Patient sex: F
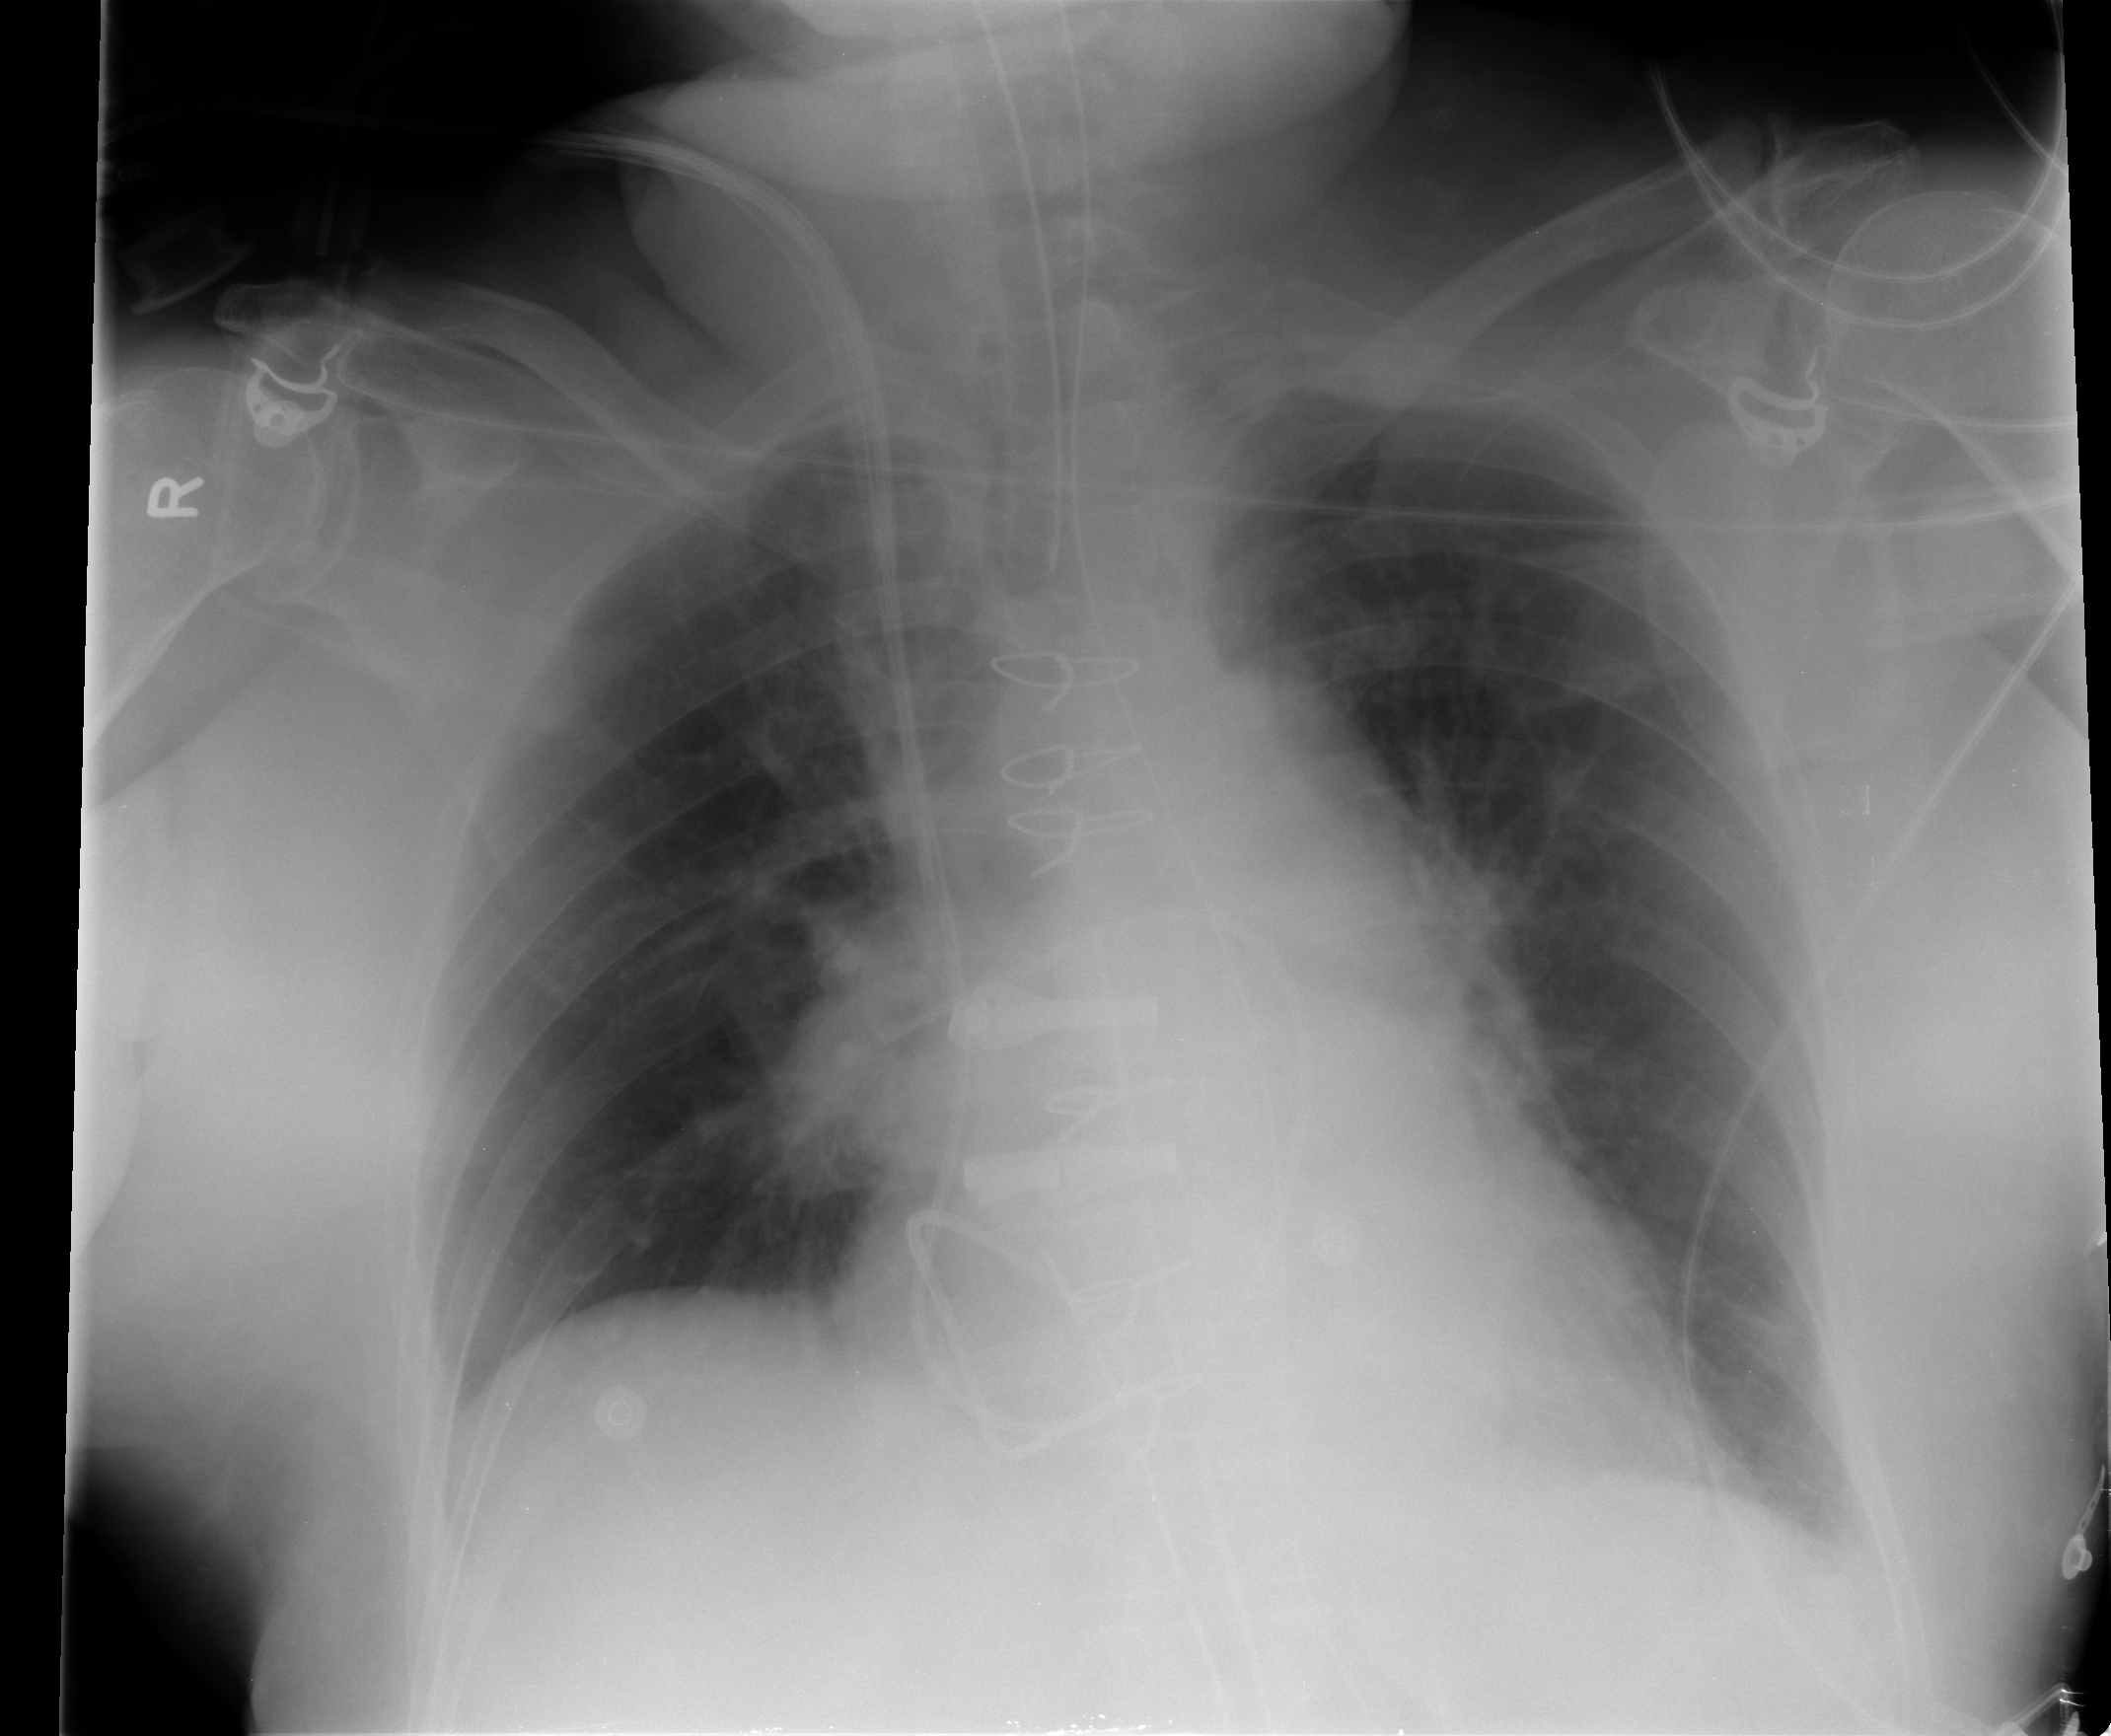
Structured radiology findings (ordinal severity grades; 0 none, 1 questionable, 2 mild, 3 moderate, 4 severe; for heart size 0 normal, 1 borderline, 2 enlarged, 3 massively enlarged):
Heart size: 2
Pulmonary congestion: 1
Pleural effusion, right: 0
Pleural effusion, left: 1
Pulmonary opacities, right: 0
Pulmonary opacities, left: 0
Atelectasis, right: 0
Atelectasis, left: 1